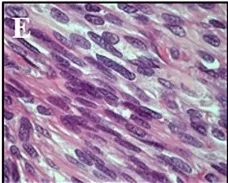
HE 40x) or fusiform patterns were observed. HE 40x).
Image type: pathology (h&e)